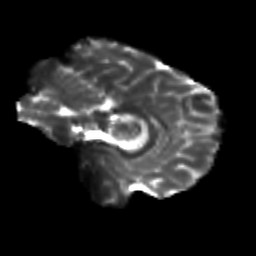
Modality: T2w
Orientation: sagittal
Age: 23
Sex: female
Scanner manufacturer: siemens
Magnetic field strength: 3 T
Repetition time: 3.5 s
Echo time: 0.113 s